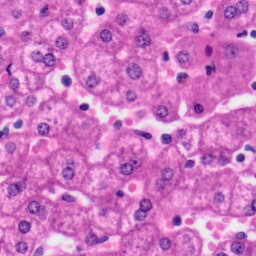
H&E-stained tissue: Liver